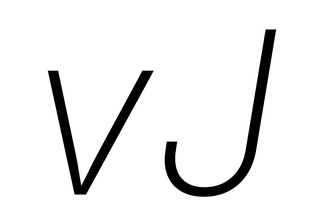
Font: Inter-Italic_ExtraLight_Italic